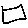
Label: square